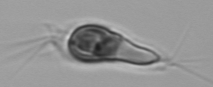
Label: Chrysochromulina